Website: ulta-beauty
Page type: payment
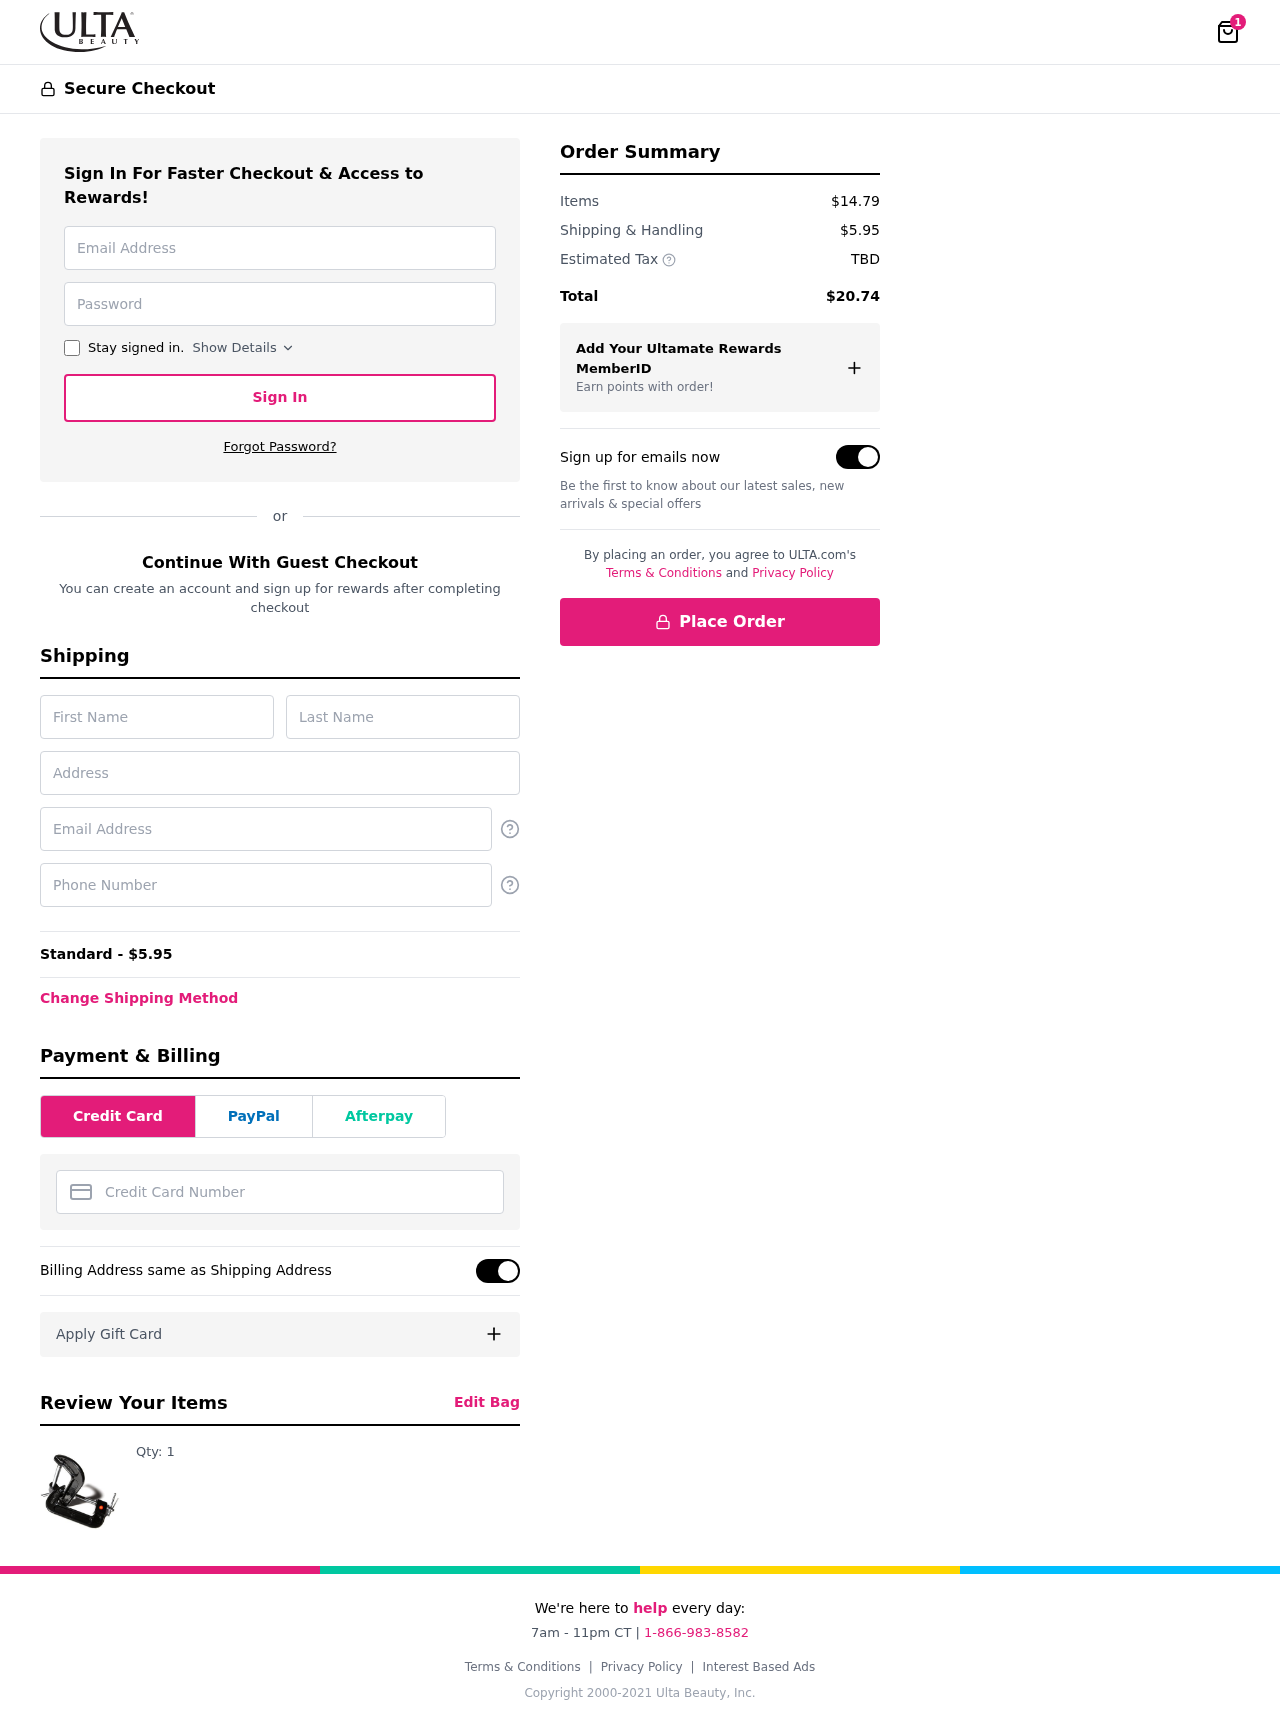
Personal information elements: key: PII_CARD_NUMBER
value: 3743 5710 3674 968
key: PII_EMAIL
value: samantha.zamora@hotmail.com
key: PII_FIRSTNAME
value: Samantha
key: PII_LASTNAME
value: Zamora
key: PII_PHONE
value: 6689282903
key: PII_STREET
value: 10347 Wallace Corners Suite 037
Product elements: key: PRODUCT1_QUANTITY
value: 1
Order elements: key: ORDER_NUM_ITEMS
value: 1
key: ORDER_SHIPPING_COST
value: $5.95
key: ORDER_SHIPPING_COST
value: Standard - $5.95
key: ORDER_SUBTOTAL
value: $14.79
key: ORDER_TAX
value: TBD
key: ORDER_TOTAL
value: $20.74